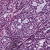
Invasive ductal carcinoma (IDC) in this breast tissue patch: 1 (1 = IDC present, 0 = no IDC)